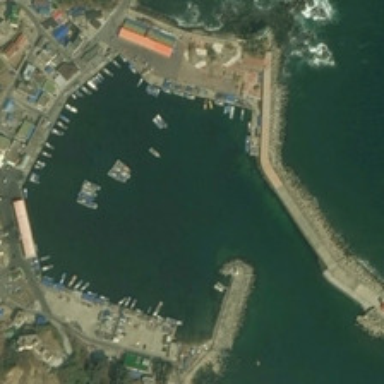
Many buildings are near a port with many boats .